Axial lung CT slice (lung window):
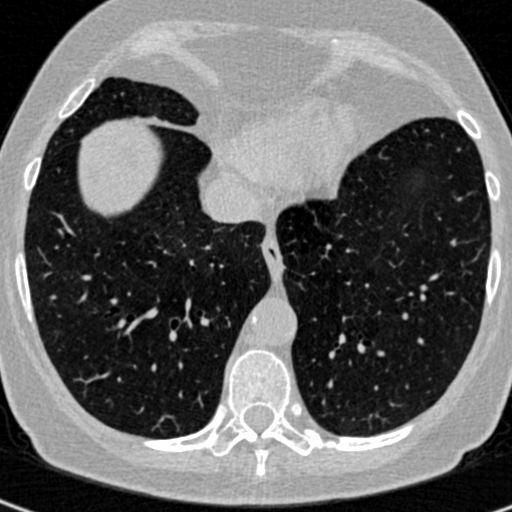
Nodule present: no